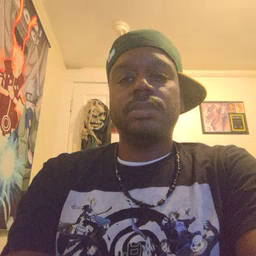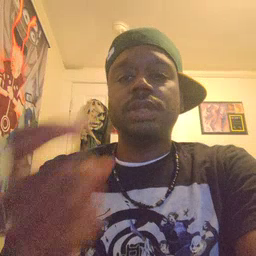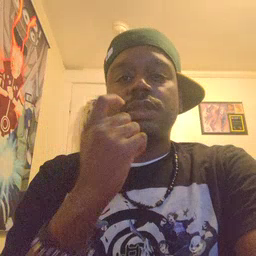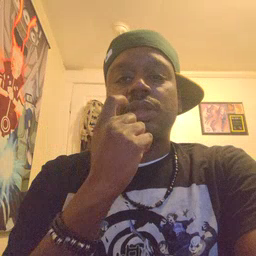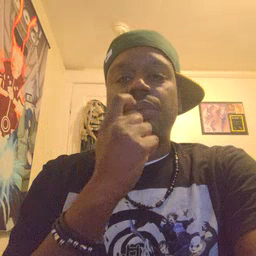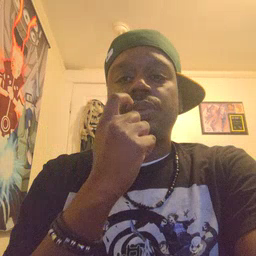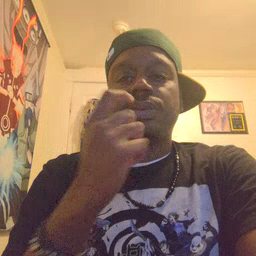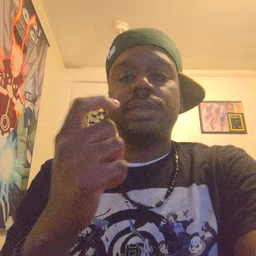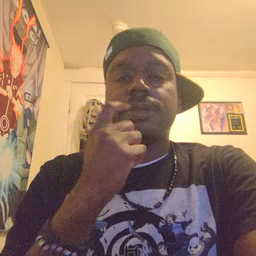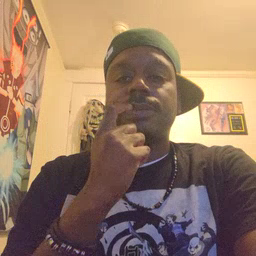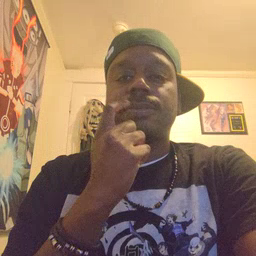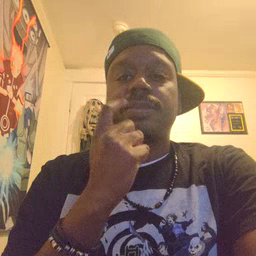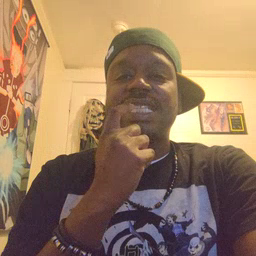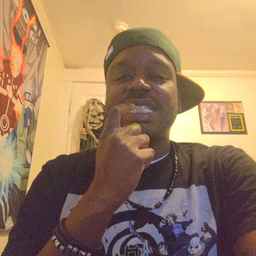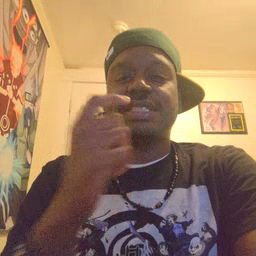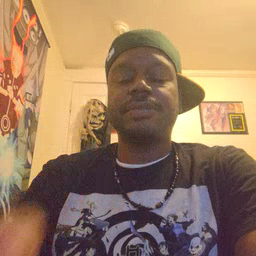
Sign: tooth